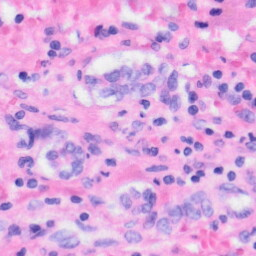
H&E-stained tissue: Liver